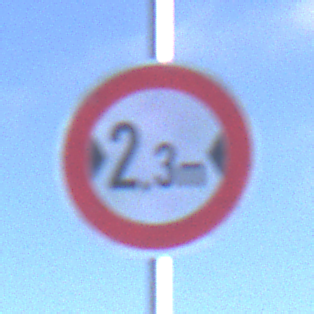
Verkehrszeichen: TatsaechlicheBreite2Komma3
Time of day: MorningAfternoon
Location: Outdoor (Nature)
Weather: PartlyCloudy
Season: NotSpecified
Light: Natural